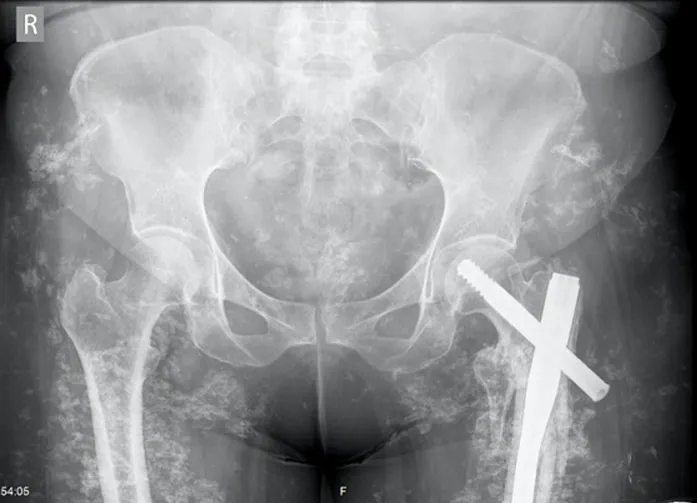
pelvic X-ray showing extensive soft tissue calcification.
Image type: radiology (x_ray)